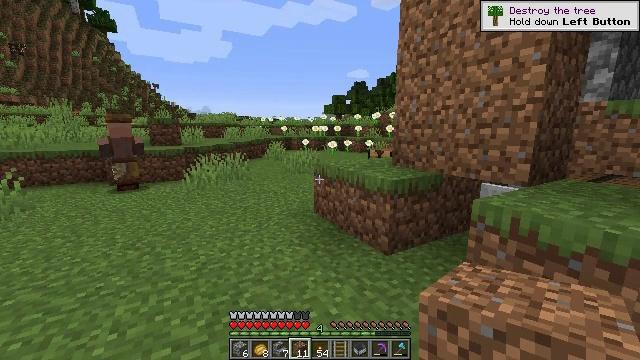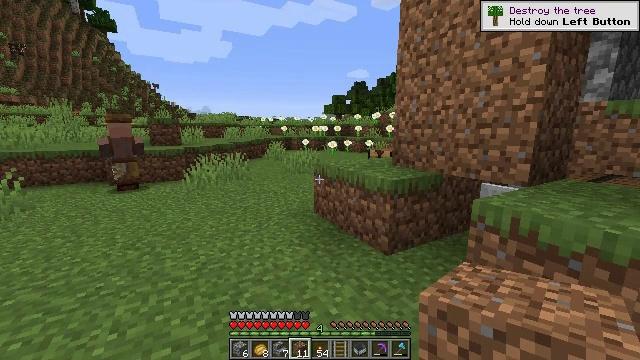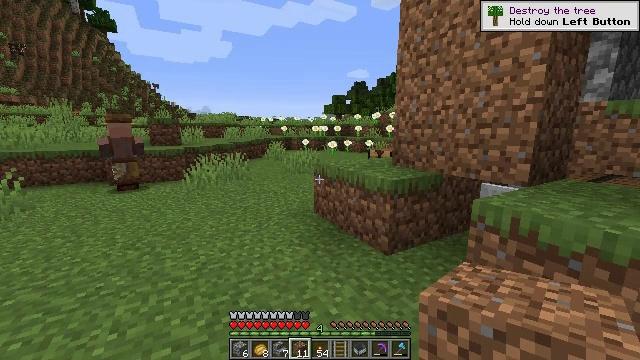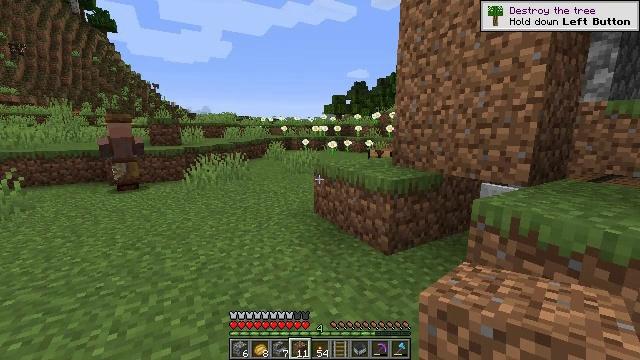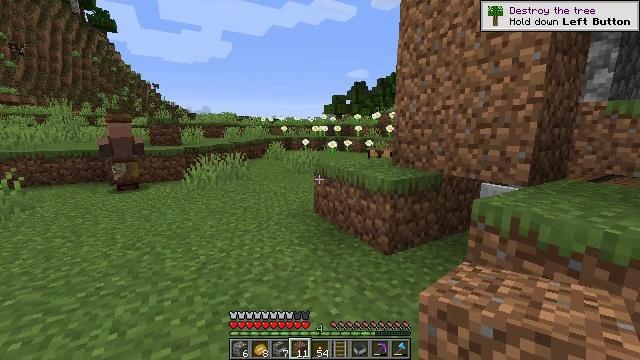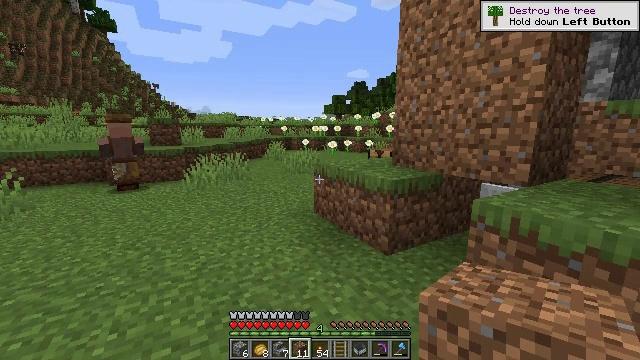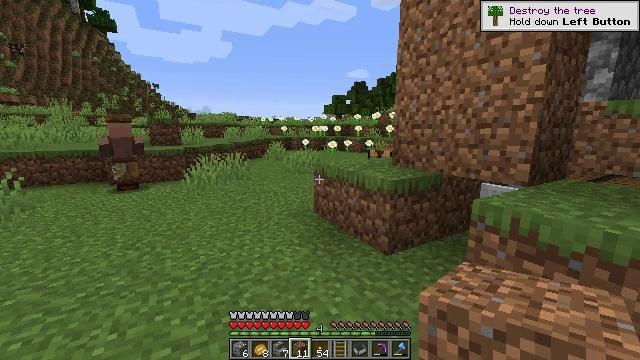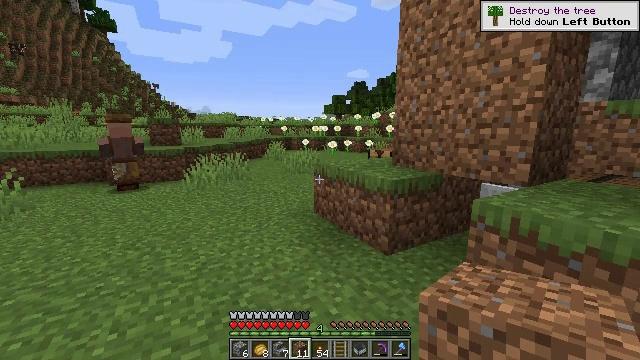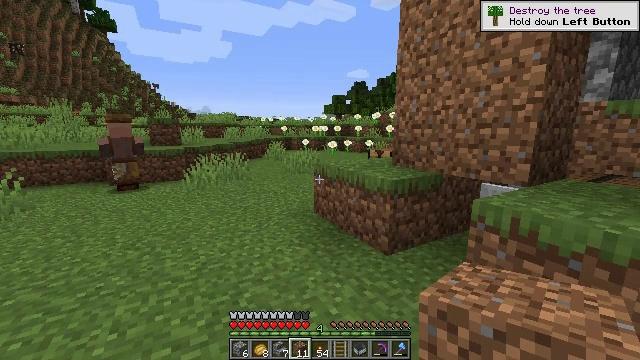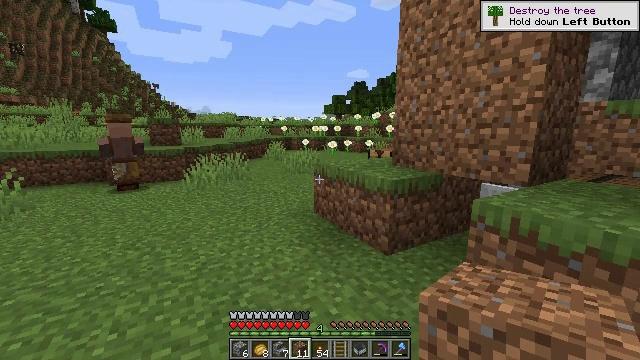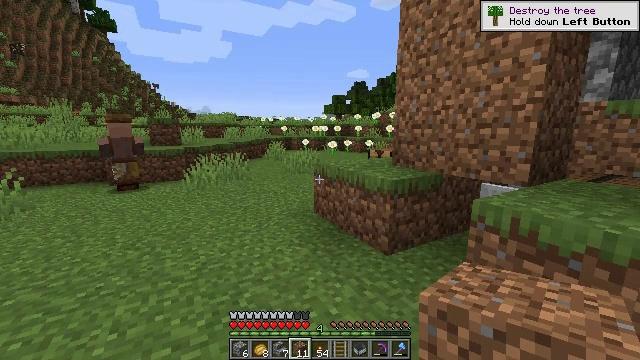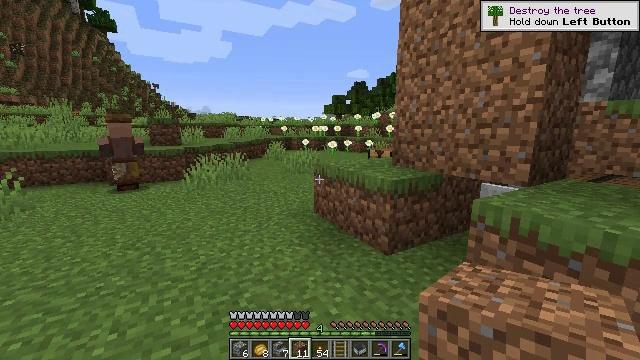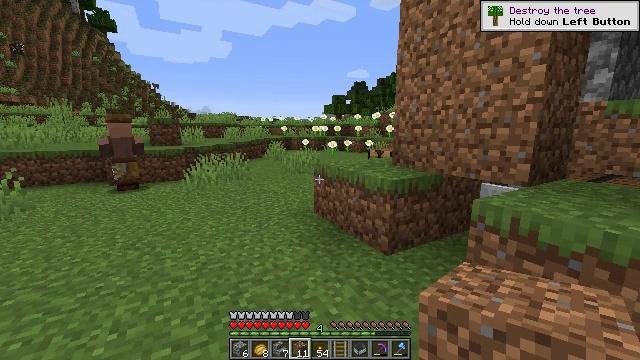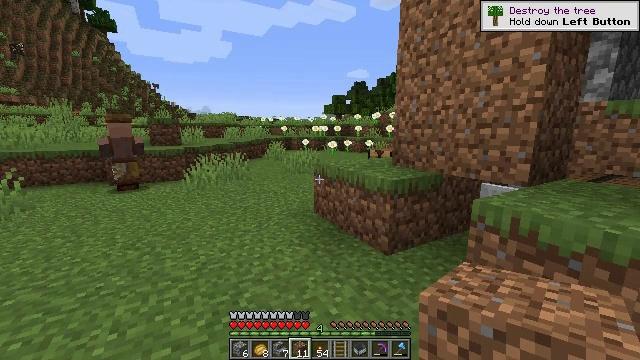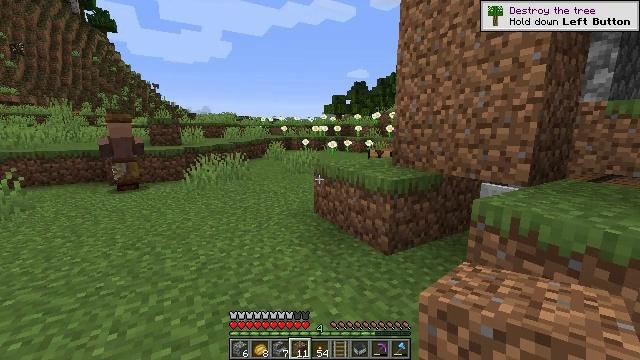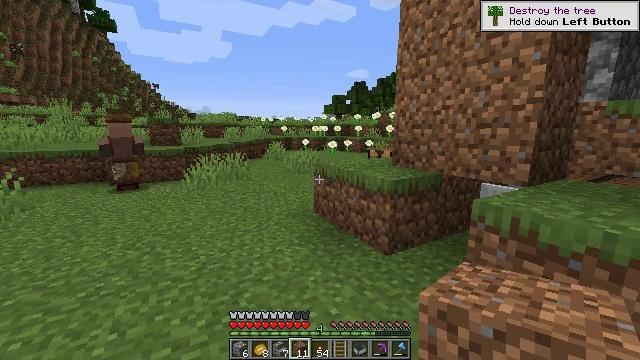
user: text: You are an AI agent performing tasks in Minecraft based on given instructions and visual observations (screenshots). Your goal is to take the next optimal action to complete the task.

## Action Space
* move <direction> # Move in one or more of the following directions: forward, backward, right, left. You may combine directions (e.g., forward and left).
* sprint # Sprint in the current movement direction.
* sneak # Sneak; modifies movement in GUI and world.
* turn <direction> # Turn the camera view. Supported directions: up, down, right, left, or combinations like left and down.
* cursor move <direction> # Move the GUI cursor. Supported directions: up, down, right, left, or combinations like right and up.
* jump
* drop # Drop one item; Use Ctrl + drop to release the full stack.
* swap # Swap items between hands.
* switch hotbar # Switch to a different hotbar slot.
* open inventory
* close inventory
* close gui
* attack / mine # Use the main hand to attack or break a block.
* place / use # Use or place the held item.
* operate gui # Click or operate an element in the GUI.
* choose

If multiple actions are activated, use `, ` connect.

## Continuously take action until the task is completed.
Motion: motion action
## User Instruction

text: Retrieve the barrel for inventory use.
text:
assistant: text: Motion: no_op
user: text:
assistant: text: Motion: no_op
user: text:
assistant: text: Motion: no_op
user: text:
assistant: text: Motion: no_op
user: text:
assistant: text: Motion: no_op
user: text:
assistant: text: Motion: no_op
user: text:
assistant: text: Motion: no_op
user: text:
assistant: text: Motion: no_op
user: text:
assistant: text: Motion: no_op
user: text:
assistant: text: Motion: no_op
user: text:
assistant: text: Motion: no_op
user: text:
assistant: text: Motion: no_op
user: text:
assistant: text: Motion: no_op
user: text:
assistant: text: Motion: no_op
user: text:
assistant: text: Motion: no_op
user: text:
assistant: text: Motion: no_op
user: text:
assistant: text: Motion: no_op
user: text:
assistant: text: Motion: no_op
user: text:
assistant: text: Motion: no_op
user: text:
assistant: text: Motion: no_op
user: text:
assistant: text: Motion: no_op
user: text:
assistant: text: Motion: turn right and down
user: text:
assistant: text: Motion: turn right and down
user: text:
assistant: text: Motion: turn right and down
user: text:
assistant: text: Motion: turn right
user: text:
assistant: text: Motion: turn right and down
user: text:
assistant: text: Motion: turn right and down
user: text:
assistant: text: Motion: turn right and down
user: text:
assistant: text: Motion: turn right and down
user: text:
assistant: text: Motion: turn right